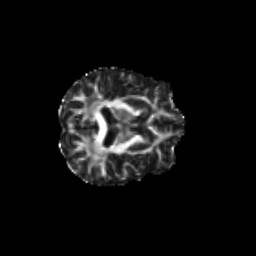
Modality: FA
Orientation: axial
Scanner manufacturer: siemens
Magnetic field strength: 3 T
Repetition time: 9.2 s
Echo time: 0.084 s